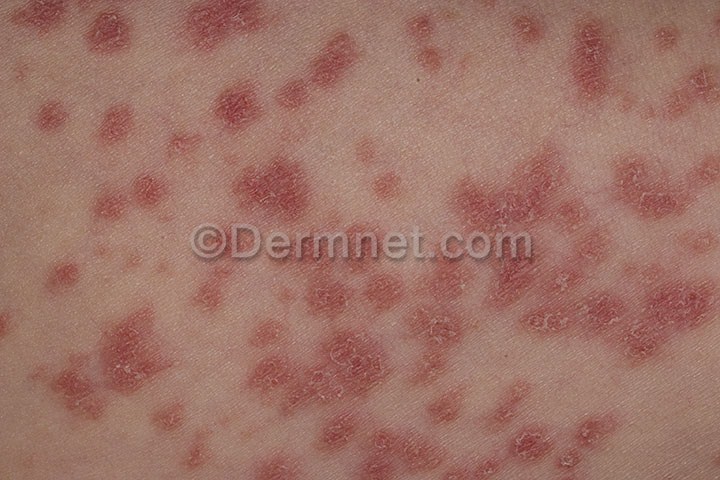
Disease: Psoriasis pictures Lichen Planus and related diseases